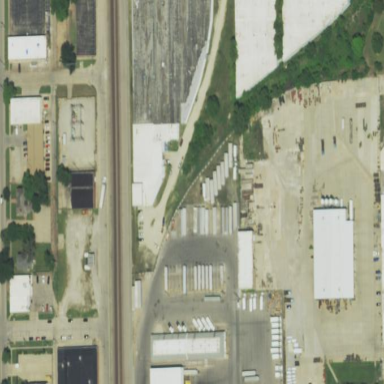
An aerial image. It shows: Industrial area.